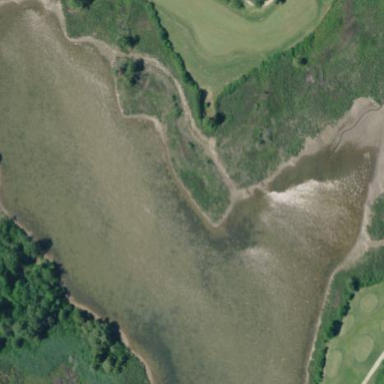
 similar to water hazard on golf course."